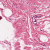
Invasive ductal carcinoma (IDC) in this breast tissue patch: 0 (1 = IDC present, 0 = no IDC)